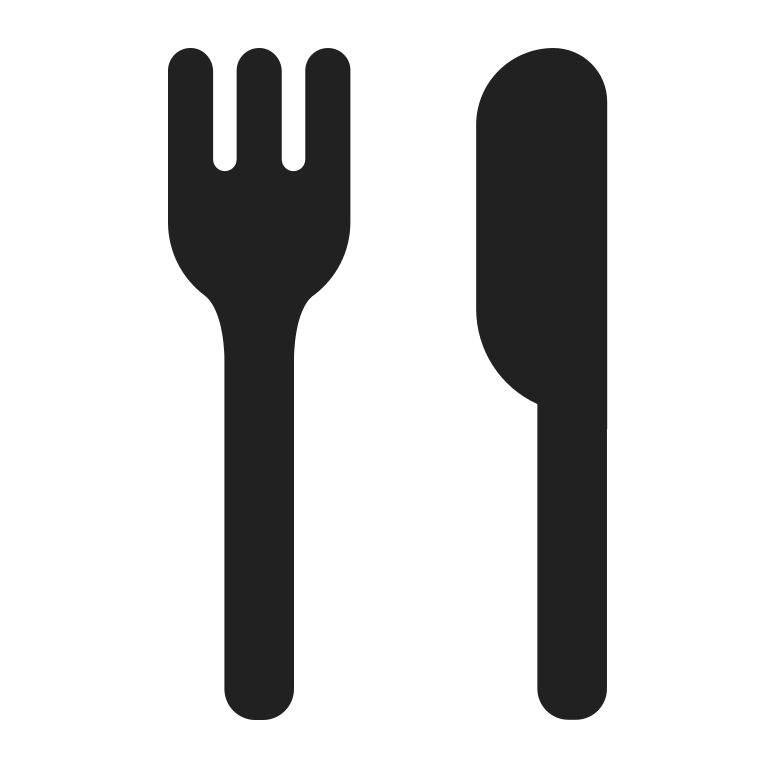
fork and knife high contrast